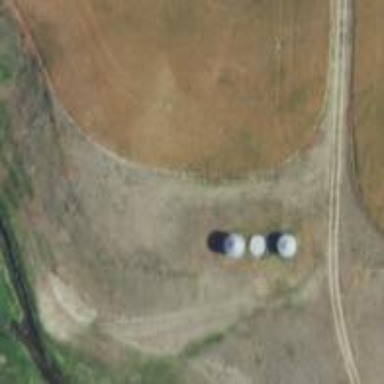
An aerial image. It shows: Silo.